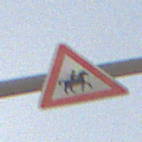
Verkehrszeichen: ReiterLinks
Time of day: MorningAfternoon
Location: Outdoor (Nature)
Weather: PartlyCloudy
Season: Winter
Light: Natural